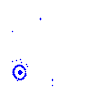
Particle: kaon